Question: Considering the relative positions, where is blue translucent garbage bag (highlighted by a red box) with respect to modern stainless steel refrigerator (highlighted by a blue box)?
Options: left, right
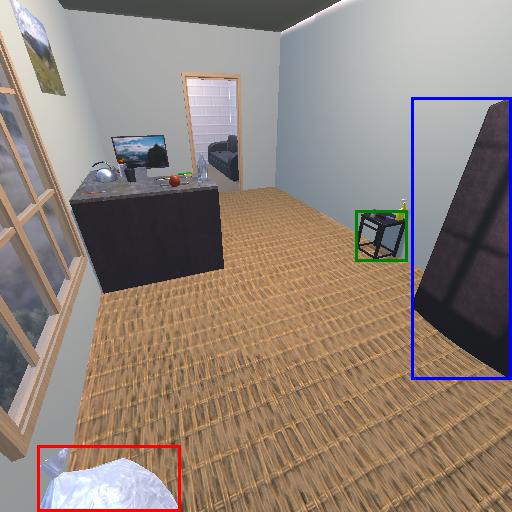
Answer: left